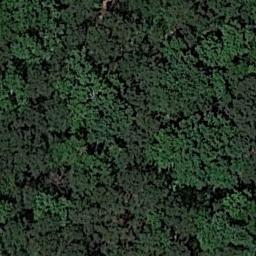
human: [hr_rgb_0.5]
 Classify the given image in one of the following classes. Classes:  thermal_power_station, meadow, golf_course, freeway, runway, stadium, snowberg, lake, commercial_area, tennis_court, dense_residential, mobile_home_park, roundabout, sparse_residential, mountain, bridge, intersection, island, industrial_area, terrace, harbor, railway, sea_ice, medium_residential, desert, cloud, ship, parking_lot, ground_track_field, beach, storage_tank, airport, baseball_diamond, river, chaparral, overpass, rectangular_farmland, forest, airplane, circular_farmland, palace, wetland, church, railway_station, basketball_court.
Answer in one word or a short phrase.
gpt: forest